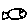
Label: fish